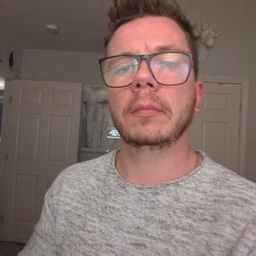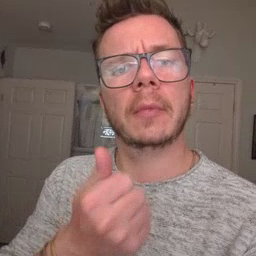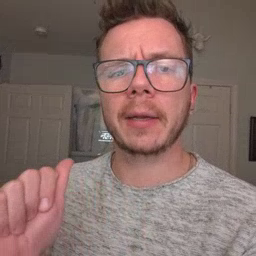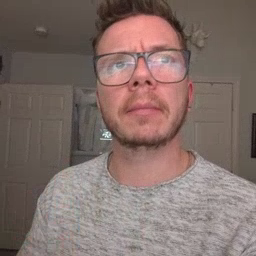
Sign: any